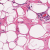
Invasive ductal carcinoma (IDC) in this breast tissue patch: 0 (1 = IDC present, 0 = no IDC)